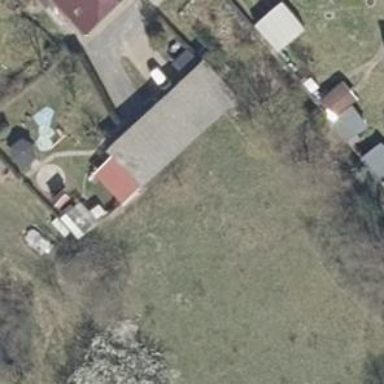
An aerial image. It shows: Shed.